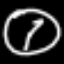
Label: clock